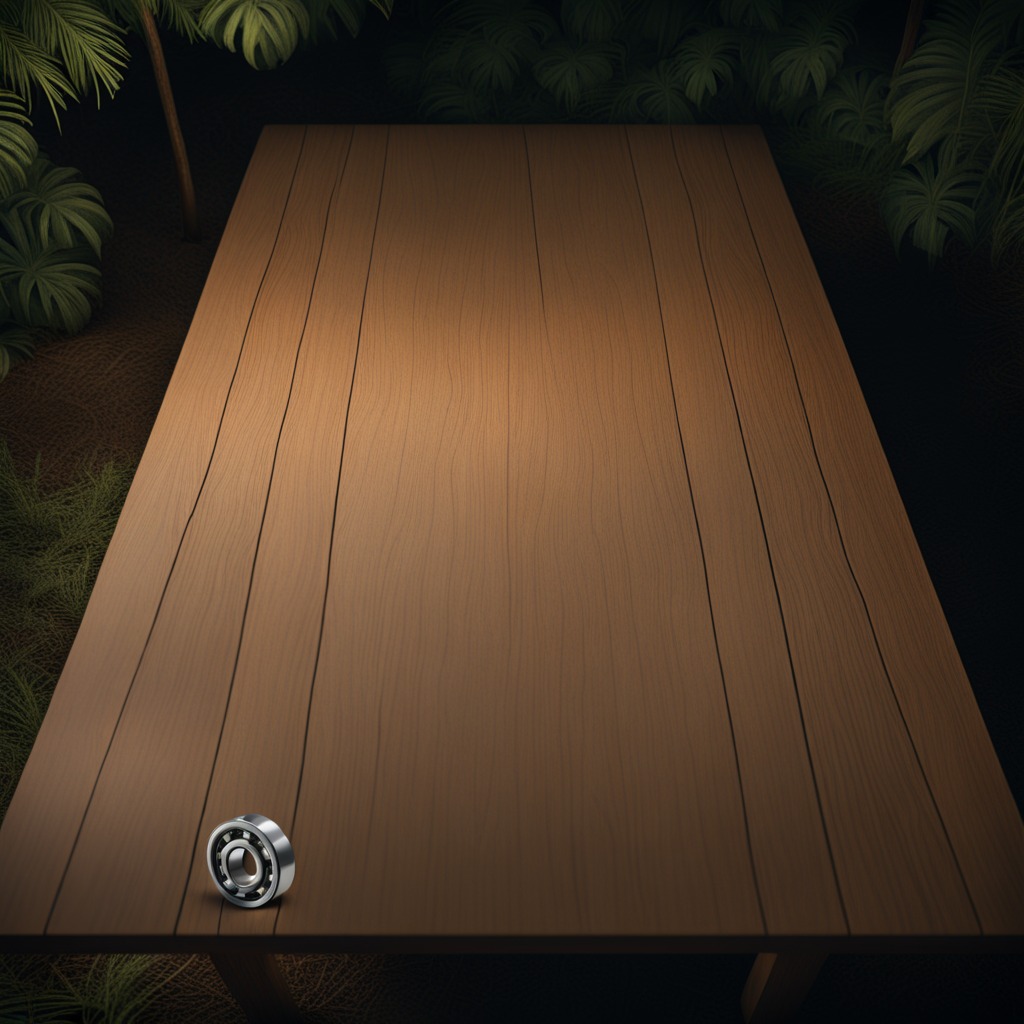
A metal ball bearing is lying on a wooden table.